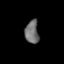
Tissue: prostate
Cell type: Fibroblasts
Senescence score: 0.7441
Nuclear area (px): 311
Mean DAPI intensity: 110.579